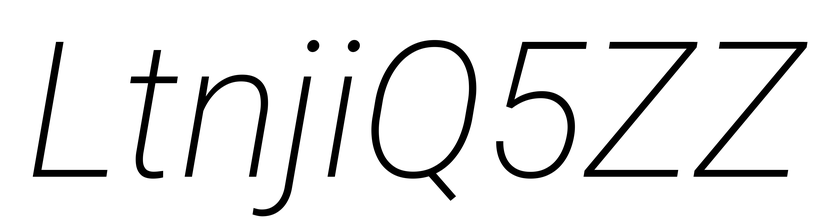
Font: Roboto-Italic_ExtraLight_Italic